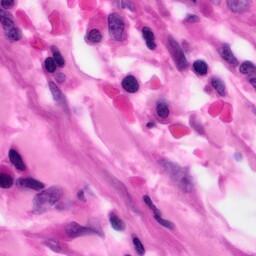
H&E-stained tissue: Pancreatic